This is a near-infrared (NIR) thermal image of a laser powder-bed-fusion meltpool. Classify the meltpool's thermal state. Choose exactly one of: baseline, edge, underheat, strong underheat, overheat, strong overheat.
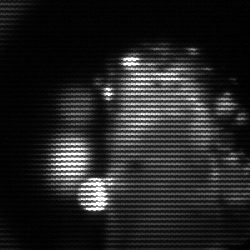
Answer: strong underheat